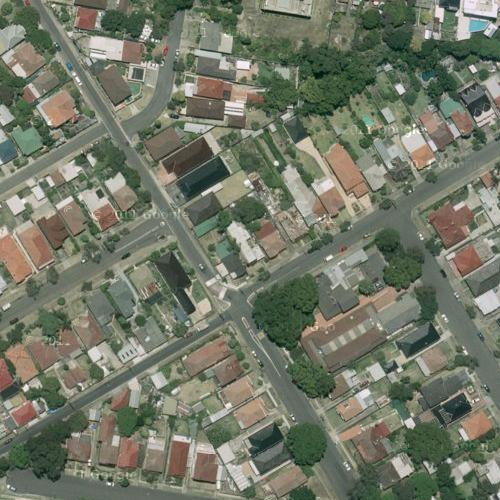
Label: sydney